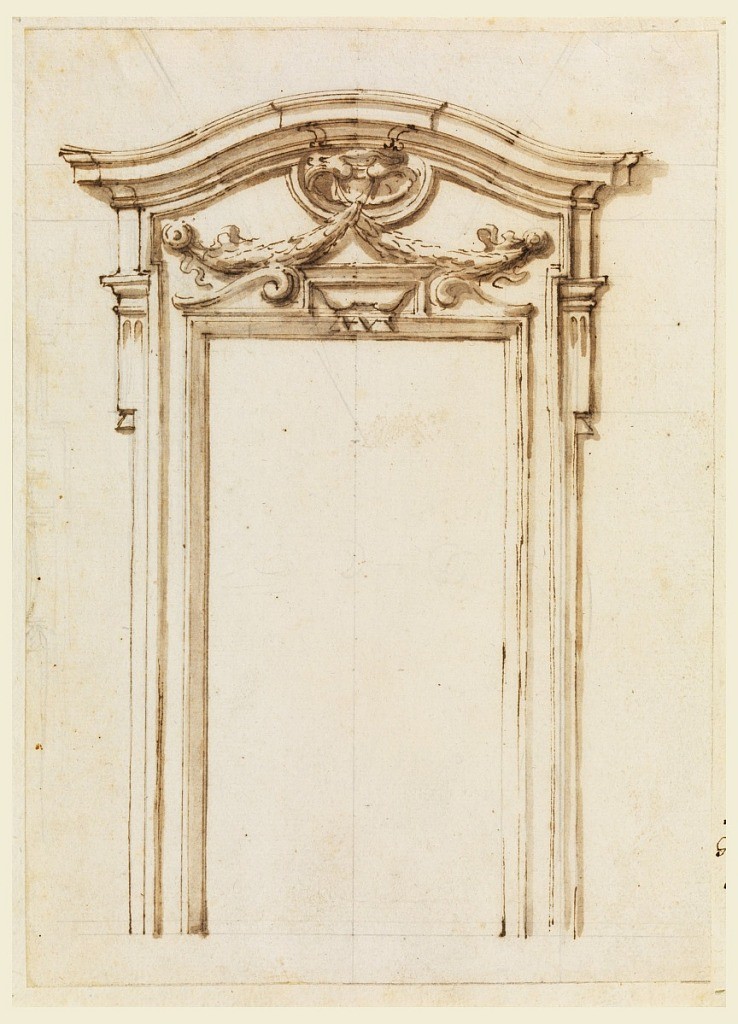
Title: Design for a Doorcase
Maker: Carlo Marchionni, Italian, 1702–1786
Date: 1750–75
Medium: Graphite, pen and bistre ink, brush and bistre wash on paper
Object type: Drawing
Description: Doorway with curve at top. Foilage hangs in the center above the doorway.